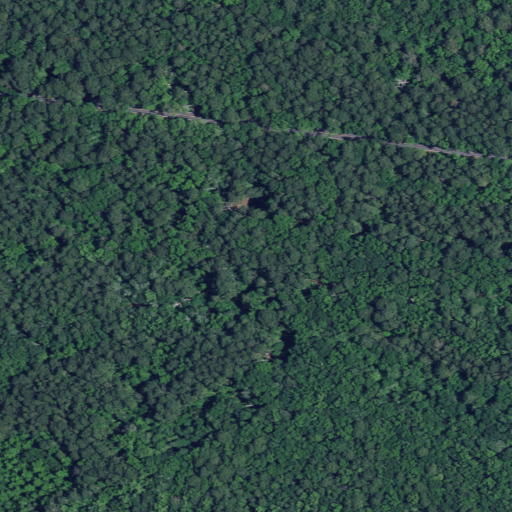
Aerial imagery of cape in Delaware named Lewis Neck containing woody wetlands and open development